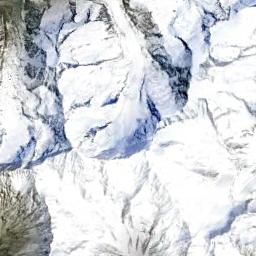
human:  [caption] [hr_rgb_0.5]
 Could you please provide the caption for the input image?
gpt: A lot of snow is on the snowberg .

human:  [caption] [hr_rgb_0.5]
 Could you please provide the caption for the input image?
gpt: The snowberg is covered with glaciers and some knife-edge ridges remain at the top of the snowberg .

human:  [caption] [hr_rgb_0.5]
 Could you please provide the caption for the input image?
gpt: A snow-covered mountain covered in large areas .

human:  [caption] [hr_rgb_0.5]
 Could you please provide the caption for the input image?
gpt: The snow berg is consist of bare land and white snow .

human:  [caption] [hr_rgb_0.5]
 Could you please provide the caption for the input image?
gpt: There are full of snow on the snowberg .